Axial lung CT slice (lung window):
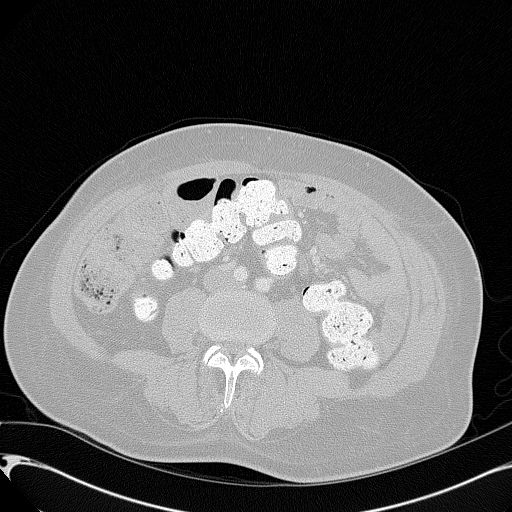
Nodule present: no